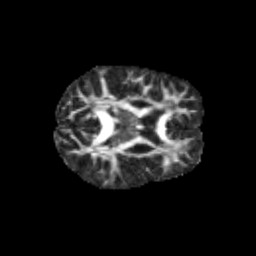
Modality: FA
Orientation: axial
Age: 10
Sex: female
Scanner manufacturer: siemens
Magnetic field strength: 3 T
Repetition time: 3.8 s
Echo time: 0.07 s